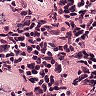
Metastatic tissue present: no